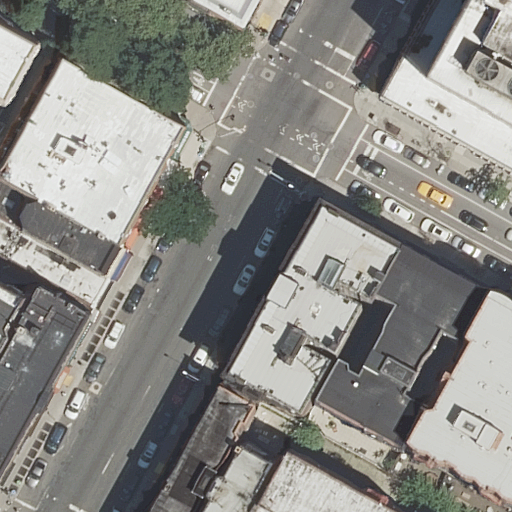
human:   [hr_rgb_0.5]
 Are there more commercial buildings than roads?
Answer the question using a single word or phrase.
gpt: no

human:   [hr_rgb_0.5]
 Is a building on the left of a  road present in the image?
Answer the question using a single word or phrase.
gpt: yes

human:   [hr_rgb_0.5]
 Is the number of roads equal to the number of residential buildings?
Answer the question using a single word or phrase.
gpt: no

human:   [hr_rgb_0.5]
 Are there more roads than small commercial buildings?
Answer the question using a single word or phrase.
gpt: yes

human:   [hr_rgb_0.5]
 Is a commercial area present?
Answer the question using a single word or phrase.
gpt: no

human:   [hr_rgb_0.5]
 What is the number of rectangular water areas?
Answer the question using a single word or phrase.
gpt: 0

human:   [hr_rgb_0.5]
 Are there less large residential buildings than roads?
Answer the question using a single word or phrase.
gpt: no

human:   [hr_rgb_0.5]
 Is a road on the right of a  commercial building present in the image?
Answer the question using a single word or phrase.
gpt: no

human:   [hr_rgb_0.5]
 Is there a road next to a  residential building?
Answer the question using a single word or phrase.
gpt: yes

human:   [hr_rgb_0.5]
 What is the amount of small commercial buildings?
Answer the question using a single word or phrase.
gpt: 0

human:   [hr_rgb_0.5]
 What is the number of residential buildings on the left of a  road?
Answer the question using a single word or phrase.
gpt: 9

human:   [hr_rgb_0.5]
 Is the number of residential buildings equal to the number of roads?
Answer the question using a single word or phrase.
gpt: no

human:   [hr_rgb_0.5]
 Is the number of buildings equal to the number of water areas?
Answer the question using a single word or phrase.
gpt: no

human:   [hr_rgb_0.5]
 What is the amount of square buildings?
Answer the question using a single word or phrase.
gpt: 0

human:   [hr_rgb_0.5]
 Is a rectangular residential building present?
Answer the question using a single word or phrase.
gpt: yes

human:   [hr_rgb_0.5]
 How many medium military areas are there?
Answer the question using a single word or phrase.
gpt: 0

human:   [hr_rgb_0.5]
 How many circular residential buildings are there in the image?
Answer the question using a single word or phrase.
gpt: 0

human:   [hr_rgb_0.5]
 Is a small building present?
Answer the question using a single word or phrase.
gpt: yes

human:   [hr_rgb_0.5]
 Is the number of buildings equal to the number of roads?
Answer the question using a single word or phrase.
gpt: no

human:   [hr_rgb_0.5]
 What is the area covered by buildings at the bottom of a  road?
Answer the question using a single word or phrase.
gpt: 2856m2

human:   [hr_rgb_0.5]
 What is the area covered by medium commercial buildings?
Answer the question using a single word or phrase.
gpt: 0m2

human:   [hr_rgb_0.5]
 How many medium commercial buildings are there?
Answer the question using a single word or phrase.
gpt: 0

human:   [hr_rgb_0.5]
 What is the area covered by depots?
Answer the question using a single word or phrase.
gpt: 0m2

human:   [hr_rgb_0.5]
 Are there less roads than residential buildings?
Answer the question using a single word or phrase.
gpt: yes

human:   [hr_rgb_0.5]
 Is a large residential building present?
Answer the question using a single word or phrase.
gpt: yes

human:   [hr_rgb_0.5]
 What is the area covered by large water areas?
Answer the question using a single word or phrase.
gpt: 0m2

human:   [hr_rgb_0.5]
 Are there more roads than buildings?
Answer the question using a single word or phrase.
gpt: no

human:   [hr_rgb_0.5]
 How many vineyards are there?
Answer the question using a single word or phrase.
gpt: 0

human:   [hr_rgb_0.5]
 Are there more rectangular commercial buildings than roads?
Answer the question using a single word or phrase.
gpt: no

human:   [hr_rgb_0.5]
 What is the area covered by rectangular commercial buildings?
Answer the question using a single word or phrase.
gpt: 0m2

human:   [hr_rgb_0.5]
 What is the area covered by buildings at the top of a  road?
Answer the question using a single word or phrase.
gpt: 1434m2

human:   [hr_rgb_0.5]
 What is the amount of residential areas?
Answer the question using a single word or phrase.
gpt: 0

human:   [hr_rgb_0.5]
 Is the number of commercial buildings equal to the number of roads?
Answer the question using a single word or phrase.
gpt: no

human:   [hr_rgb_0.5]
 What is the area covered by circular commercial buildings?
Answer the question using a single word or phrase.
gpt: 0m2

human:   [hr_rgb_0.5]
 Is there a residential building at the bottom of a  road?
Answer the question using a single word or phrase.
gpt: yes

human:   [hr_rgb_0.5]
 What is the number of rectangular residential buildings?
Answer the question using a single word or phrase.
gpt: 9